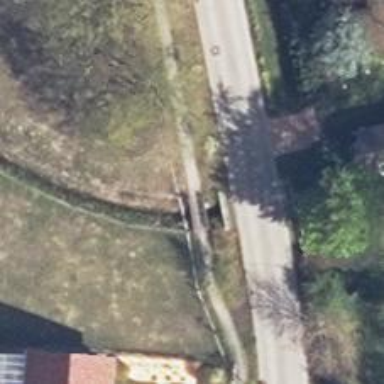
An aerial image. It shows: Footway bridge.